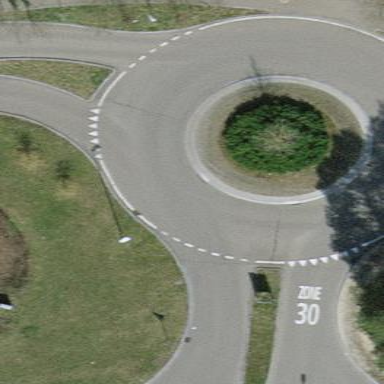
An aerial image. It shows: Residential road with asphalt surface leading to roundabout.